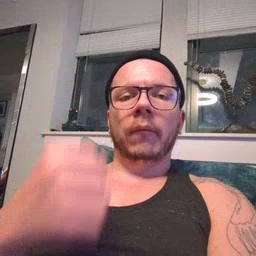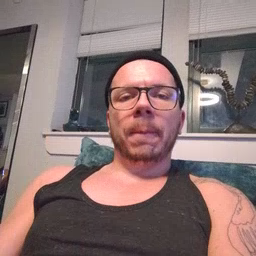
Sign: fast